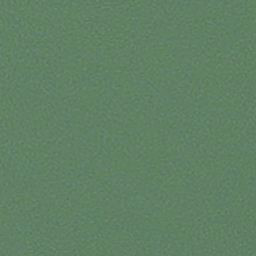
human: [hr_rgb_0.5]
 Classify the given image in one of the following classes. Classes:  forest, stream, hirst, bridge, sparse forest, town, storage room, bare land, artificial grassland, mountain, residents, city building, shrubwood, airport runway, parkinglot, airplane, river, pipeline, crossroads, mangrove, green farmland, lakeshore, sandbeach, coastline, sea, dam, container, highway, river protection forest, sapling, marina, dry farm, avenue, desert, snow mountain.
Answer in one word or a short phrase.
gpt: sea